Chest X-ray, AP view. Patient: 66 years old, sex F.
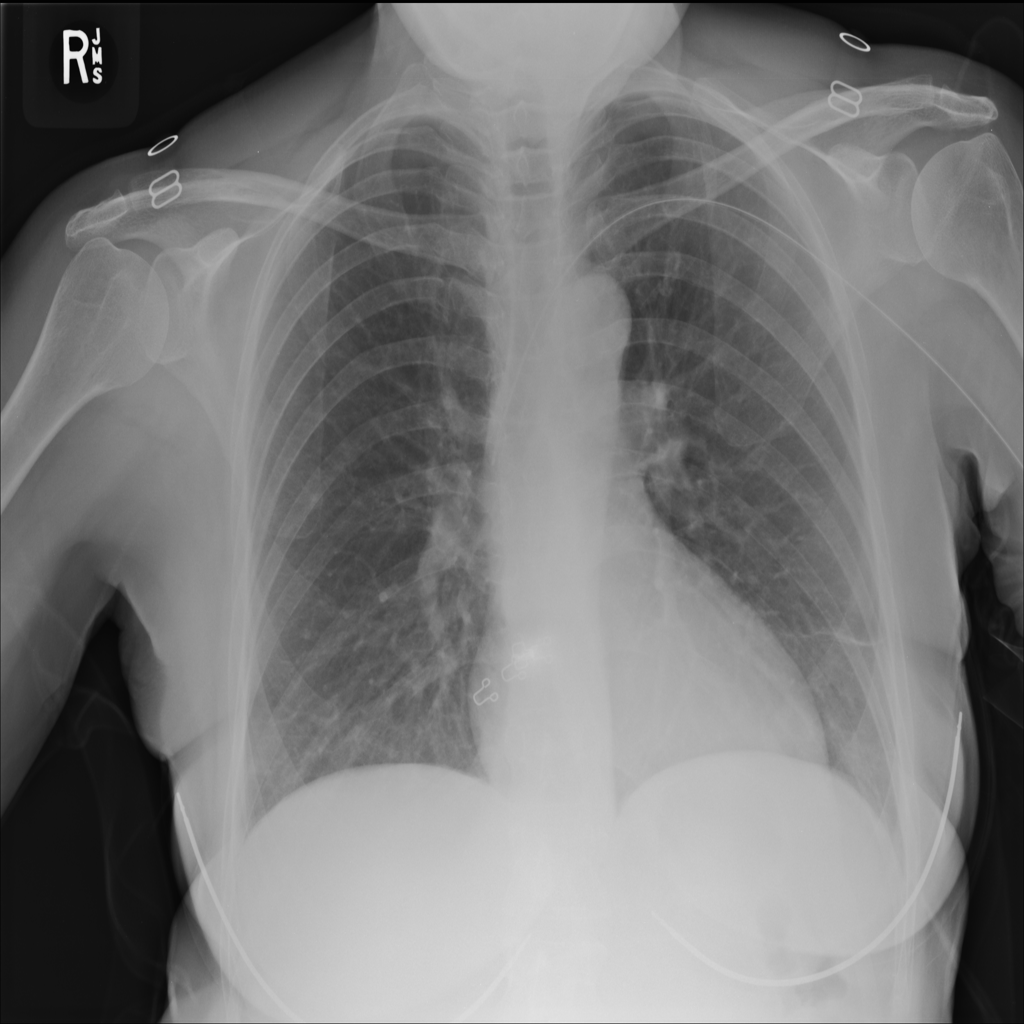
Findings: Atelectasis, Fibrosis